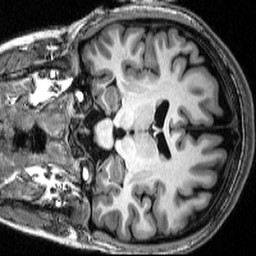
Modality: T1w
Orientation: coronal